Question: My app is about 95% completed and now I am on a testing phase..
I used the '.exe' file in debug folder then I use the app to save a specific line from a burst of string from a gps module to access database..
Here's the flow

from gprmc to gpgsa = 1second interval. So technically module sends three lines or so every second.
'''
Try
Dim fruit As String = "$GPRMC"
For Each line As String In RichTextBox1.Lines
If line.Contains(fruit) Then
ProgressBar1.Value = 0
txt = line.Split(","c)
Insert()
End If
Next
Catch ex As Exception
sPort.Close()
MessageBox.Show("There had been no data received.", Me.Text, MessageBoxButtons.RetryCancel)
Call btnStartTimer_Click(sender, New EventArgs)
End Try
'''
Under 'Minute_Tick', every 60sec, 'Second.Start' (). Every minute, I clear the 'RichTextBox' then after a 2 seconds (rtb is filled again) I get the line with '$GPRMC' in it and '.Split' it to an array ~ 'txt()'. Henceforth I have the words separated by coma in an array.
'''
' Now inside a Using block
If txt(3) = String.Empty Then
.AddWithValue("@lat", 0)
Else
Dim la As Double = Double.Parse(txt(3).Substring(0, 2)) + Double.Parse(txt(3).Substring(2)) / 60.0
.AddWithValue("@lat", la)
End If
'''
'txt(3)' is the Latitude DMS format, so I added a little converting snippet. It works fine, though I added a condition to make sure it will not compute for a 'null' or 0 value.
(I can't really understand this code, because I just copied it, but it works fine with the last app I created.)
'''
Delegate Sub SetTextCallback(ByVal [text] As String)
Dim x As New SetTextCallback(AddressOf ReceivedText)
Private Sub SerialPort1_DataReceived(ByVal sender As Object, ByVal e As System.IO.Ports.SerialDataReceivedEventArgs) Handles sPort.DataReceived
ReceivedText(sPort.ReadExisting)
End Sub
Private Sub ReceivedText(ByVal [text] As String)
If Me.RichTextBox1.InvokeRequired Then
Me.Invoke(x, New Object() {(text)})
Else
Me.RichTextBox1.Text &= [text]
End If
End Sub
'''
---
I am experiencing something like a Threading Sleep. The app hangs, can't click, can't close, but its "running" on the task manager, so I think it is in an infinite loop, or am I wrong? I ended closing it on task manager, and open it again. Runs smooth.. then later, it will stuck.
I was thinking and until now, what causes it? I thought its because the module cannot always get a signal, so it returns nothing.. but it saves 0 in the DB if the module did not gave coordinates, so there is no problem in that.
Can you guys help me the culprit? I am on my third day so I decided that I need some help. thanks. Let me know if you need anything or some clarifications.
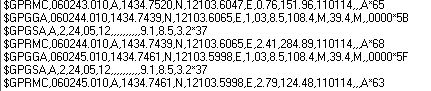
Answer: '''
If Me.RichTextBox1.InvokeRequired Then
Me.Invoke(x, New Object() {(text)})
Else
Me.RichTextBox1.Text &= [text]
End If
'''
Your code is doing this:

This is a problem. The issue started with the SerialPort.ReadExisting() call. That normally returns one or two characters, serial ports are pretty slow. At a common Baudrate setting of 9600 baud, you get 1000 characters per second so you effectively add new text to the RichTextBox about 500 times per second, give or take.
This forces the RichTextBox to re-allocate its internal buffer that stores the text and make room for the extra added characters, then copy all of the existing text from the old buffer into the new buffer and append the new text. Then update the screen.
This goes pretty smoothly when you first start your program, the RichTextBox doesn't contain much text yet. But gets progressively more expensive, more and more characters have to be copied.
Until you reach a critical point where the copying starts to take too much time, more time than the rate at which you call Me.Invoke(). The UI thread now starts to fall behind, never being able to keep up. Like trying to drink from a fire-hose. As soon as it is done copying the internal buffer, yet another invoke request needs to be dispatched, forcing the buffer to be reallocated again.
The UI thread now stops taking care of its normal lower-priority duties. Which includes updating the screen and handling input events. You notice this from your program acting frozen, as though it has deadlocked. Windows replaces your main window with the ghost window that says "Not responding" and banging on the mouse or keyboard has no effect. All you can do is terminate the program with the debugger or Task Manager and restart it. Which works fine, the RichTextBox again has an empty buffer and copying is cheap again.
Do note how this is a general problem when handling strings. The .NET Framework has the class to solve it. That however isn't available for RichTextBox, you need to find a different solution.
> so you effectively add new text to the RichTextBox about 500 times per second
You need to tackle problem. It is pointless to add text to the RTB at that rate, no human can ever observe such a high rate. Adding text 20 times per second is already plenty fast enough, it starts to look like a blur when you do it faster than that. Or in other words, right now you doing it 25x faster than necessary. Giving both the RTB and the UI thread a hard time keeping up with that rate.
Also note that this explain your parsing problem. You are parsing an line of text. So a first-order fix for this is to only invoke when you get a complete line of text from the serial port. That's very easy to come by:
'''
Private Sub SerialPort1_DataReceived(ByVal sender As Object, ByVal e As System.IO.Ports.SerialDataReceivedEventArgs) Handles sPort.DataReceived
ReceivedText(sPort.ReadLine)
End Sub
'''
In other words, you ask the serial port to return an entire line of text instead of just one or two characters. This automatically greatly lowers the invoke rate and solves your parsing problem.
Two more thing you have to do. Your program will still hang when it runs long enough. You really do have to limit the amount of text in the RTB. Just throw half of it away when it stores more than, say, 65000 characters. And you have to remove the calls to the Close() method, that's going to cause real deadlock because the port can't be closed if the DataReceived call is still stuck in the ReadLine() call. Do use BeginInvoke() instead of Invoke(), less danger of deadlock that way.